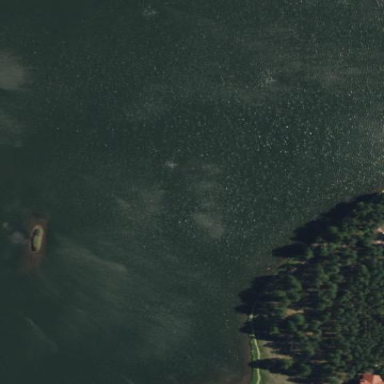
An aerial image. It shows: Serene lake surrounded by nature.